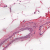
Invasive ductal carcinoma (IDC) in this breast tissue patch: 0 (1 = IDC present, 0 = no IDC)